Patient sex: F
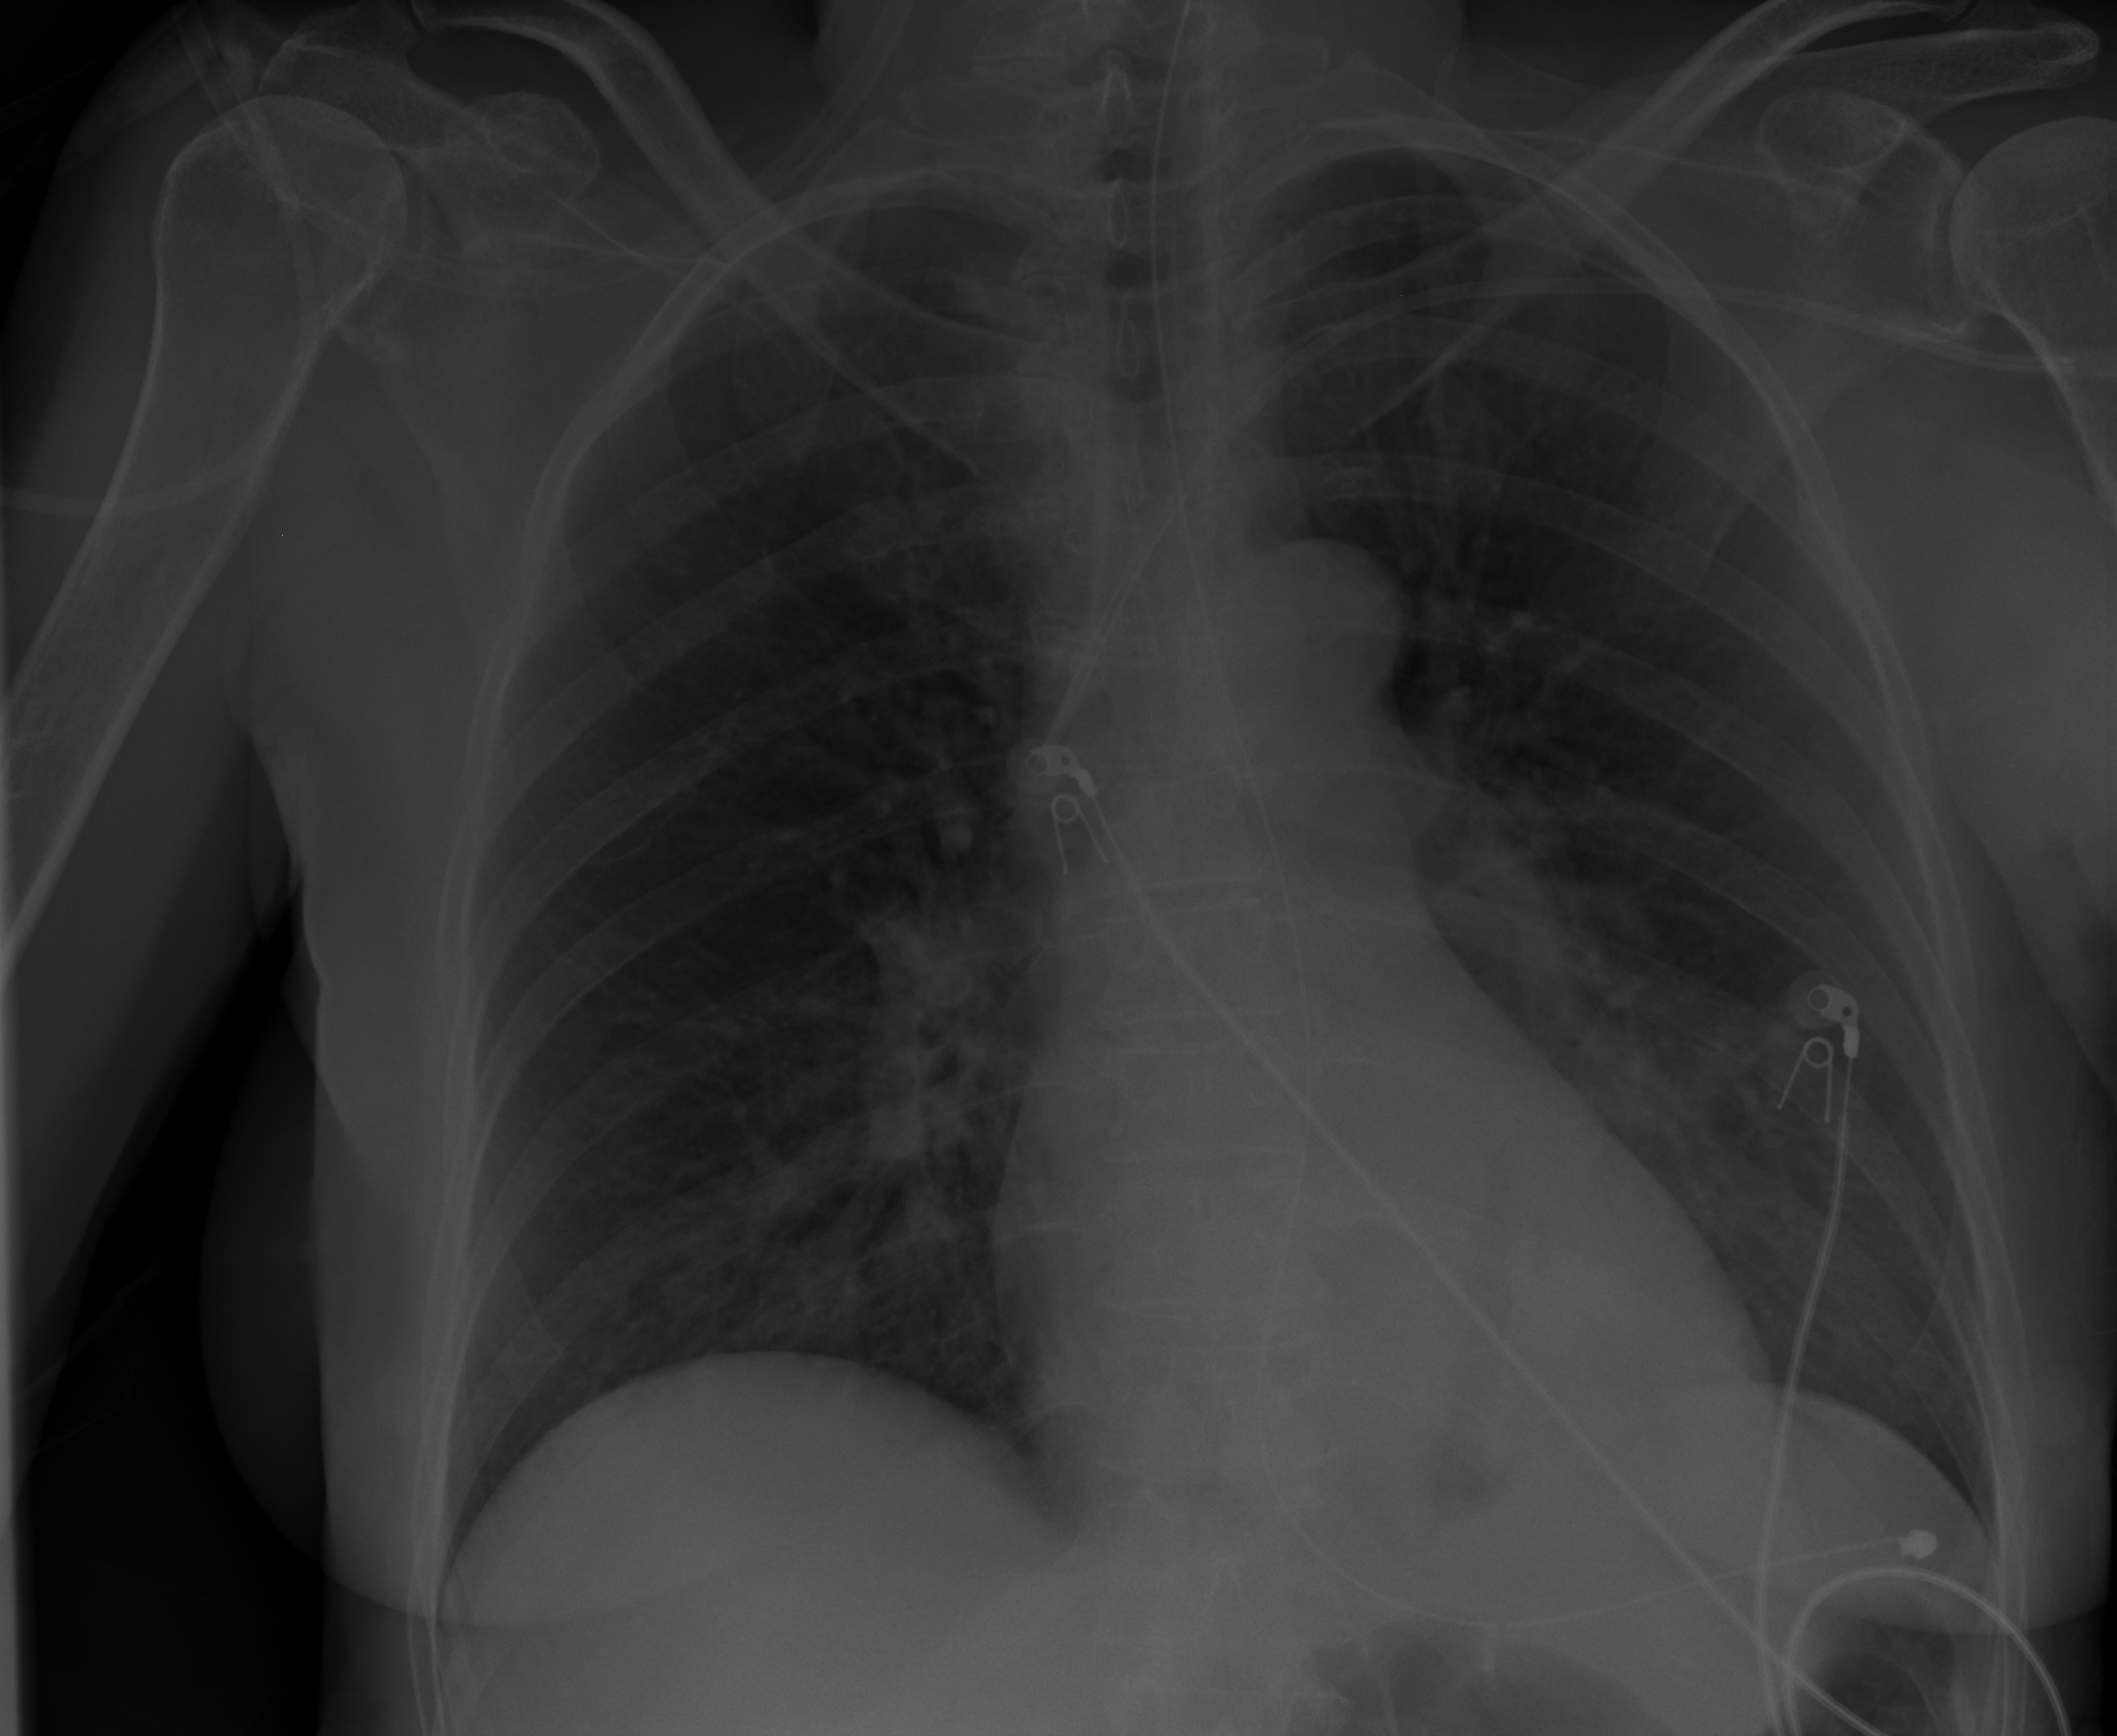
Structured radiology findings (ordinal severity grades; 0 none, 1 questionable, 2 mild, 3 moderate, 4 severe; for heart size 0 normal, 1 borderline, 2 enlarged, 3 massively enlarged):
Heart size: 0
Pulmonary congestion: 2
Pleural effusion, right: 0
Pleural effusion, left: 0
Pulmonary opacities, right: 0
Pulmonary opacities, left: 0
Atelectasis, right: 0
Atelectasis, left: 0